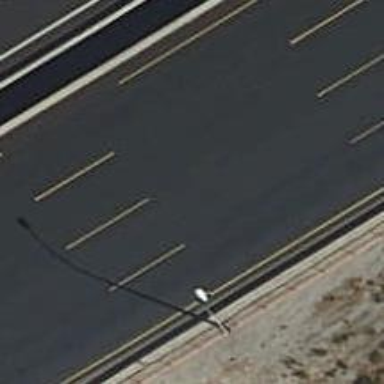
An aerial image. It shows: Asphalt motorway.